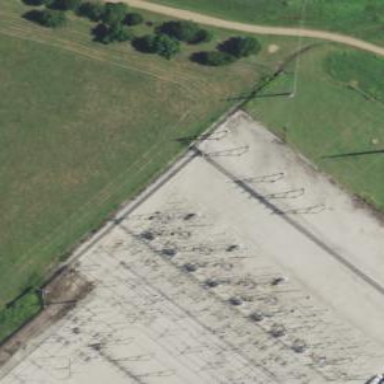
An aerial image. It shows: Switch for power supply.